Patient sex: M
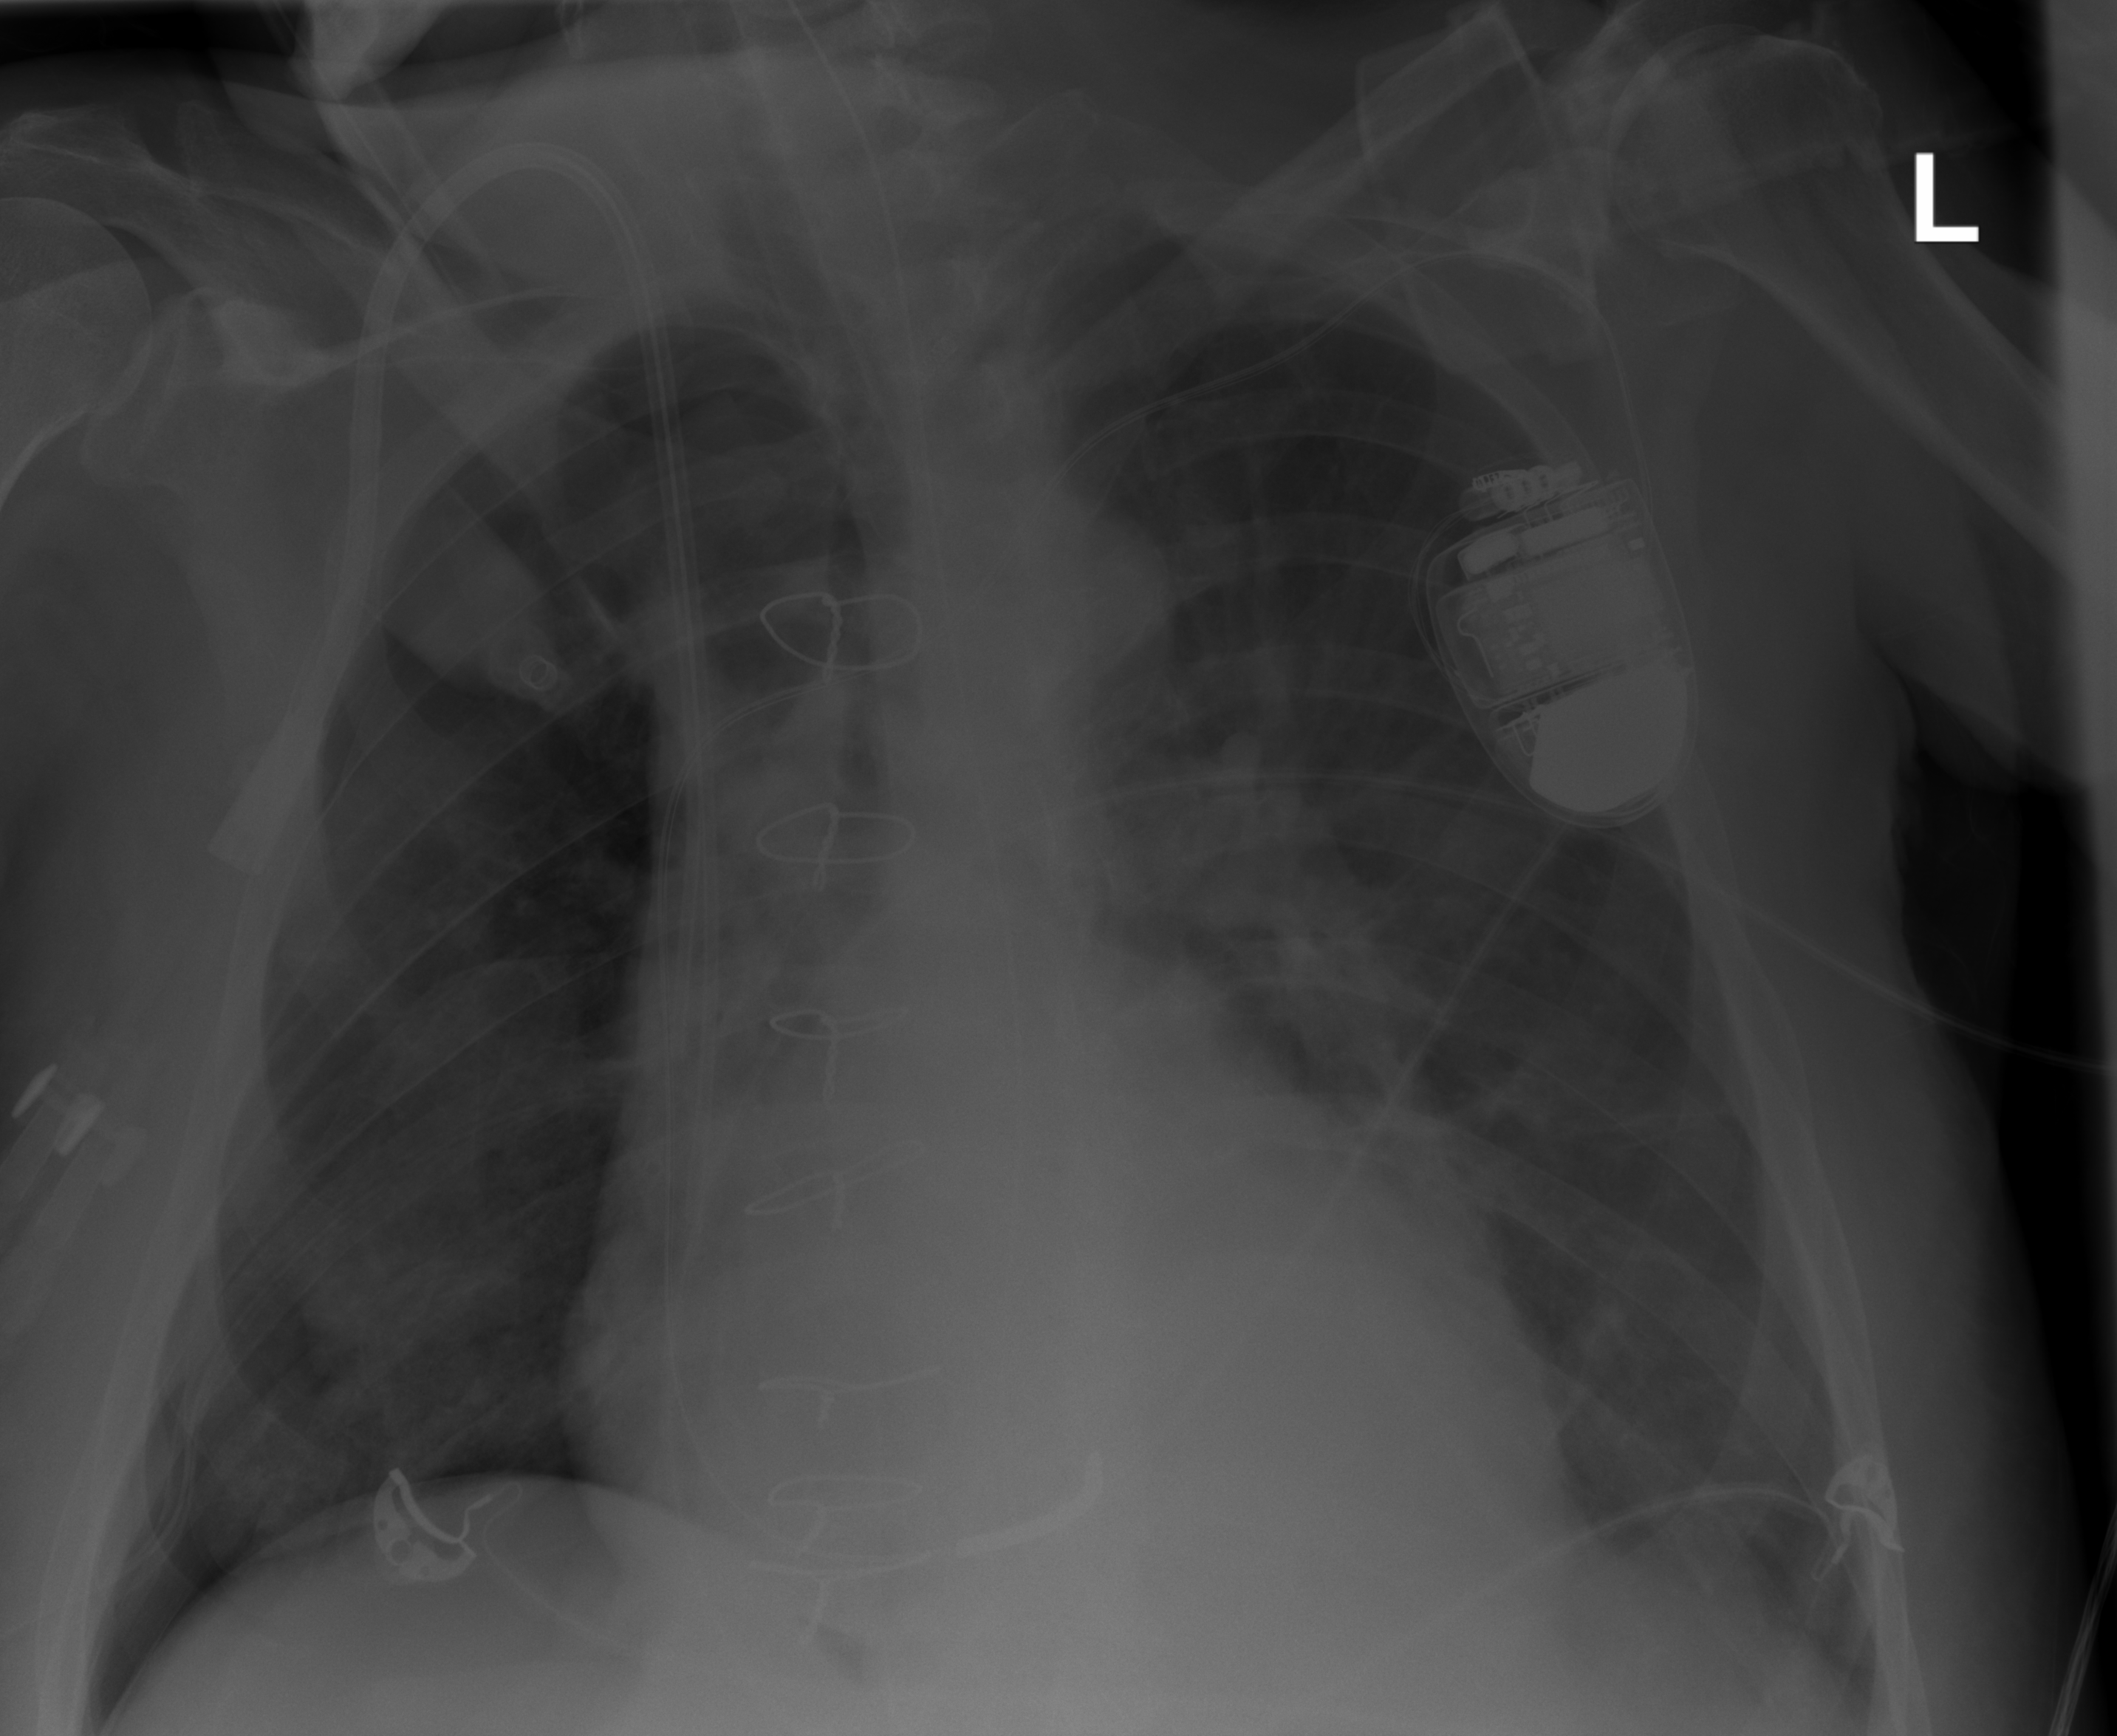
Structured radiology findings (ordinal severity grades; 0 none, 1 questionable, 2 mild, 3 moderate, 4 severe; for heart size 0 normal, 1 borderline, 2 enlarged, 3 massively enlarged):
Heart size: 2
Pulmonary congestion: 0
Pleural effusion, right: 0
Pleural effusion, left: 0
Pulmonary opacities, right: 1
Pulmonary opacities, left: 0
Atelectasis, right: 2
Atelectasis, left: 0